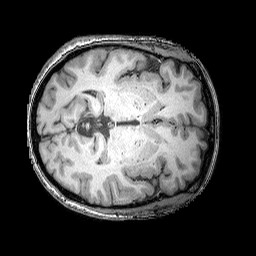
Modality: T1w
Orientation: axial
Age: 50
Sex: female
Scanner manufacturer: siemens
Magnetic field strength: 3 T
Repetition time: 2.25 s
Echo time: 0.00415 s